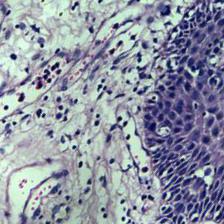
Diagnosis: Normal